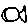
Label: fish